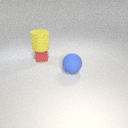
large yellow rubber cylinder above small red rubber cube